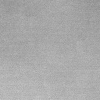
Atmospheric dust classification: dusty